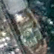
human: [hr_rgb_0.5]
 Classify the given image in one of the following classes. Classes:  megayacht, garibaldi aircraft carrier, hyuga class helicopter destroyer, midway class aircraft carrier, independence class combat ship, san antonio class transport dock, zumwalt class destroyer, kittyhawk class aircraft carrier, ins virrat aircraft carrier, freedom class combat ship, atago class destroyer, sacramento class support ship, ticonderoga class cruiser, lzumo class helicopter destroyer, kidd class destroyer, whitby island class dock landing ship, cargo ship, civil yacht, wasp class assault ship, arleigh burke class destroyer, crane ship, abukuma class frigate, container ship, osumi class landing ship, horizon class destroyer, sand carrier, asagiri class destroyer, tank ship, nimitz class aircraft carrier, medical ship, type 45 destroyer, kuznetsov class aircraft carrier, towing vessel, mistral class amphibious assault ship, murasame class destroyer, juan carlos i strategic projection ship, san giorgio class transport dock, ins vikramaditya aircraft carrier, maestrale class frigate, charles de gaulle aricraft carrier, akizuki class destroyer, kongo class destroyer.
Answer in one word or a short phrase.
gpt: Towing vessel